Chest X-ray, AP view. Patient: 60 years old, sex M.
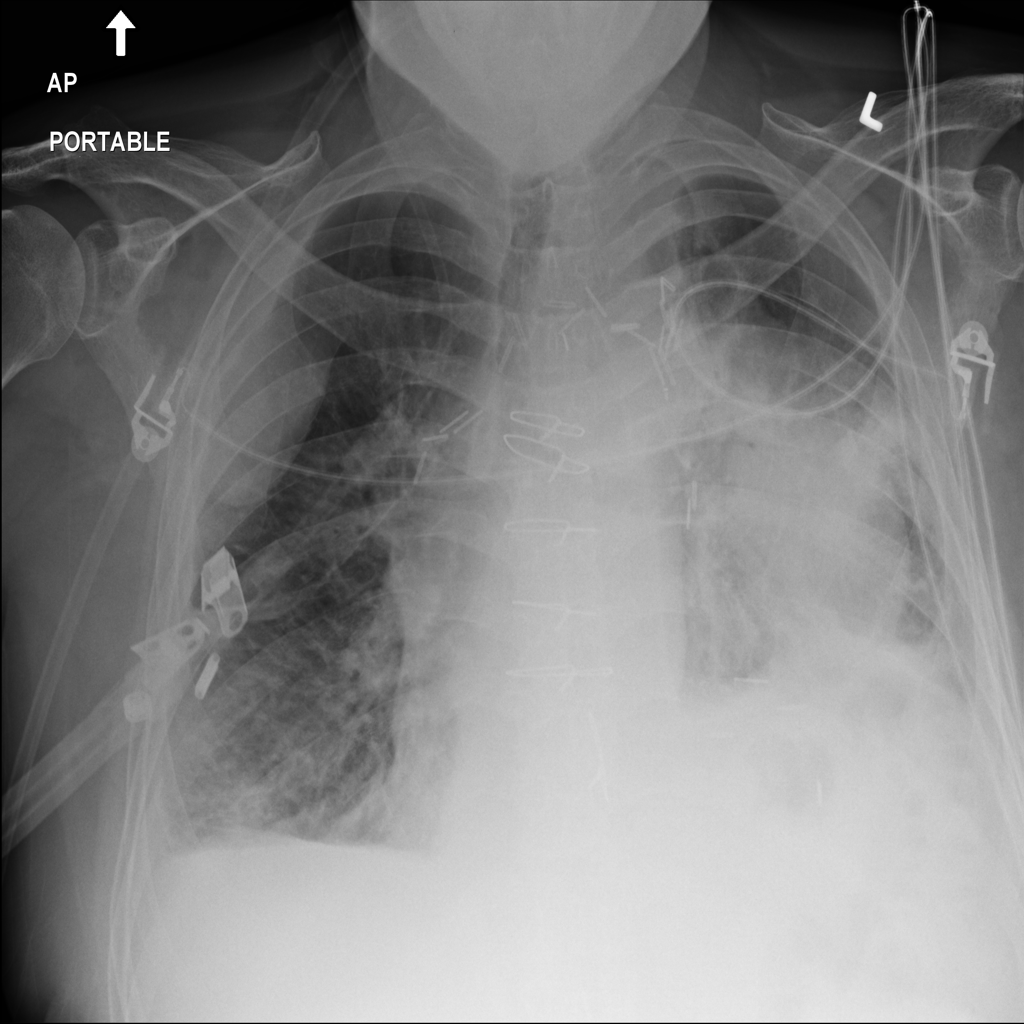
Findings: Mass